Question: I'm testing my app on device (a soundboard) and it crashes with a 'EXC_BAD_ACCESS', I have use Breakpoints and the error came from '[AVAudioSession privateBeginInterruption]'
The crash happens following this pattern:
1. The app is launched, we see the main menu
2. A main menu button is pressed and a soundboard view is loaded (push), some buttons are pressed here and sounds are played.
3. Return to main menu ([self.navigationController popViewControllerAnimated:YES];)
4. App enters background
5. When app enters foreground and the menu button of the soundboard is pressed the app crashes.
I have no idea what is happening here, I have installed CrashLytics and it only said:

Maybe the audio session gets released from memory and the app tries to access to it and fail?
The audio session is initialised in 'viewDidLoad'
'''
// Initialize audio session
[[AVAudioSession sharedInstance] setDelegate: self];
[[AVAudioSession sharedInstance] setCategory:AVAudioSessionCategoryPlayback error: nil];
UInt32 audioRouteOverride = kAudioSessionOverrideAudioRoute_Speaker;
AudioSessionSetProperty (kAudioSessionProperty_OverrideAudioRoute,sizeof (audioRouteOverride),&audioRouteOverride);
'''
In 'viewDidUnload' I have
'''
[[AVAudioSession sharedInstance] setDelegate: nil];
'''
Any hints?
Thanks!
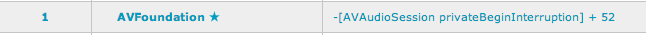
Answer: The crash happens because you had set the delegate of session to your controller in this line
'''
[[AVAudioSession sharedInstance] setDelegate: self];
'''
but didn't implemented the required delegate method (interruption one)
either remove the delegate setting line or implement the delegate method to solve crash